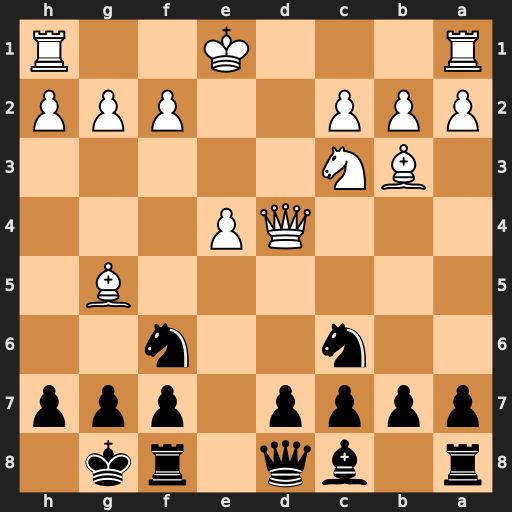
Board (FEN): r1bq1rk1/pppp1ppp/2n2n2/6B1/3QP3/1BN5/PPP2PPP/R3K2R
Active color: b
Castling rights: KQ
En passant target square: -
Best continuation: Nxd4